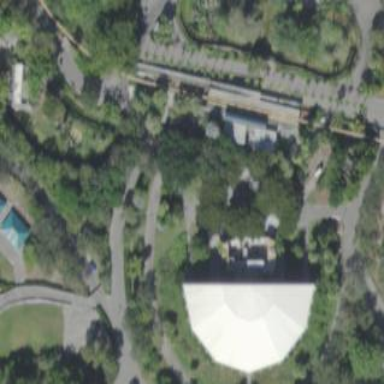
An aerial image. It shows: Theatre.